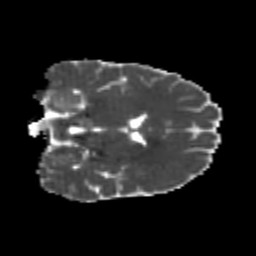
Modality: MD
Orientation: coronal
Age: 23
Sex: male
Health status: healthy
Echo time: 0.074 s